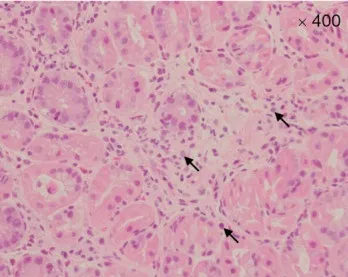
Microscopic image (400x) of the gastric mucosa stained with hematoxylin and eosin (A) showing marked intraepithelial lymphocytosis with prominent apoptotic bodies:arrows.
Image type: pathology (h&e)